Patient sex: M
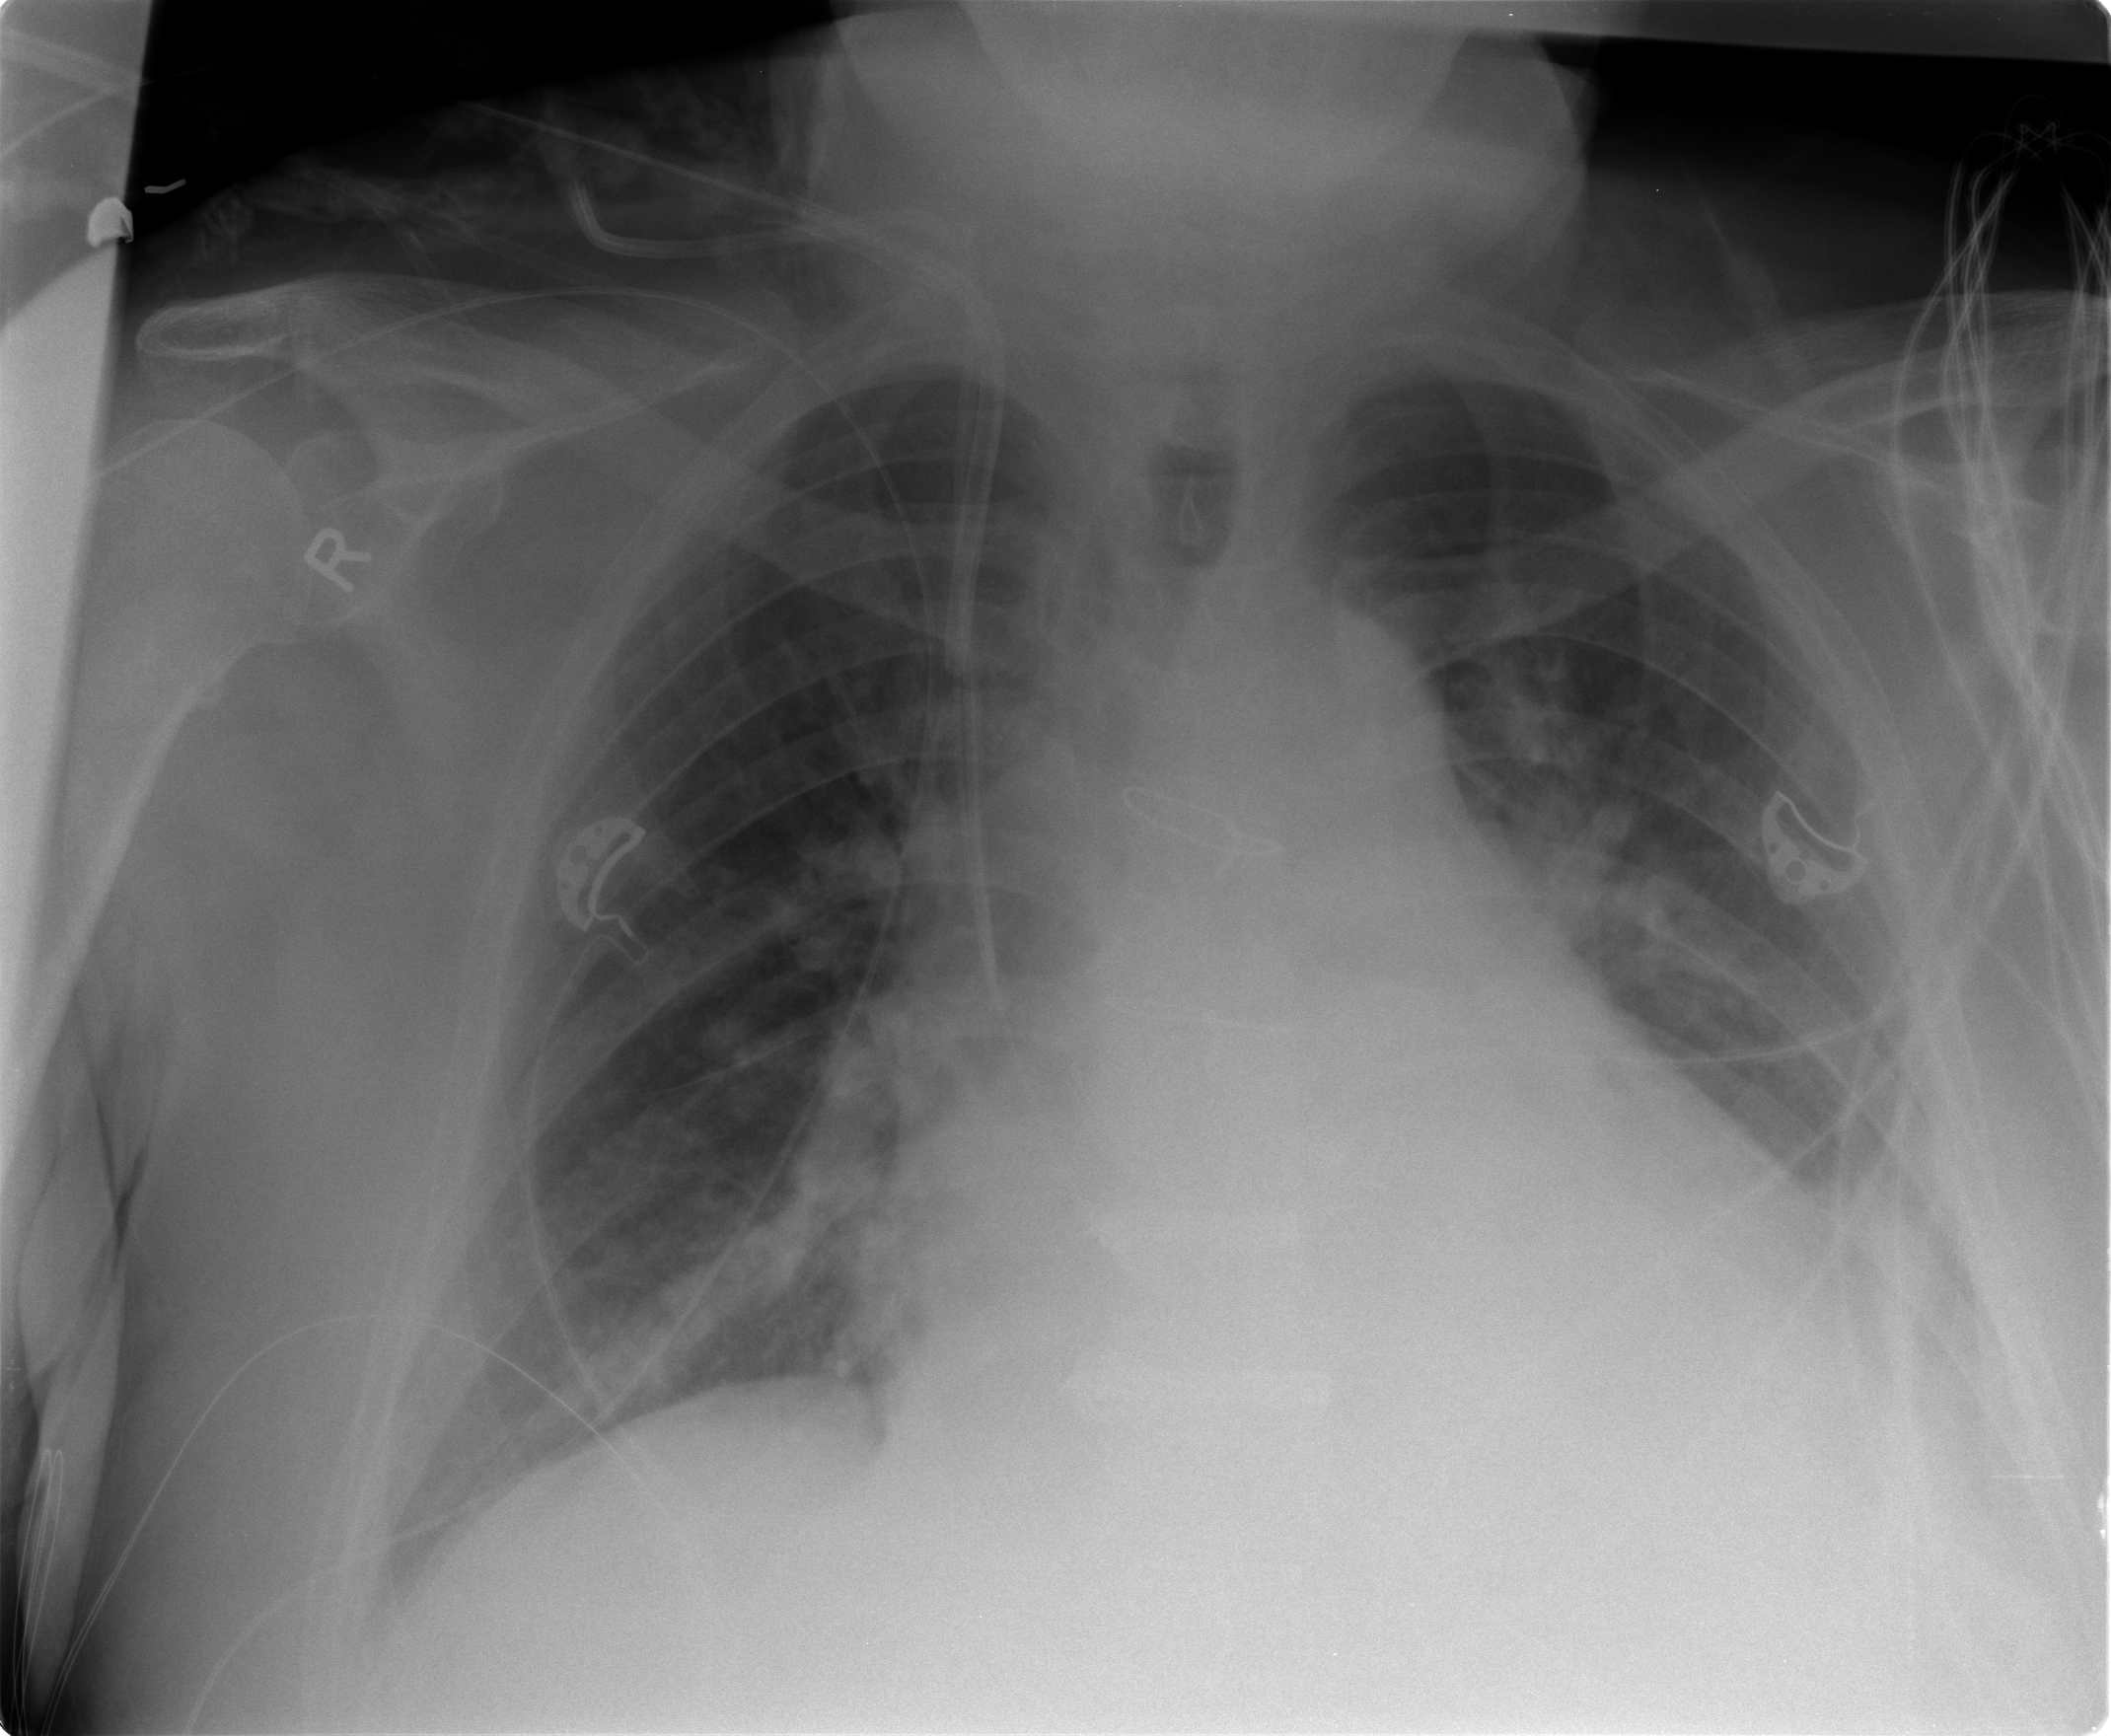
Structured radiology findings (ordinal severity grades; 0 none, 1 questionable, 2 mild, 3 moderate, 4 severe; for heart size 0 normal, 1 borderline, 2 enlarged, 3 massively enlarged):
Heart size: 2
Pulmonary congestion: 2
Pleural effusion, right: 0
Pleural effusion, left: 2
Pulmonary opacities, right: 1
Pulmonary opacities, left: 0
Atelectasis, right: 2
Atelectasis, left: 2